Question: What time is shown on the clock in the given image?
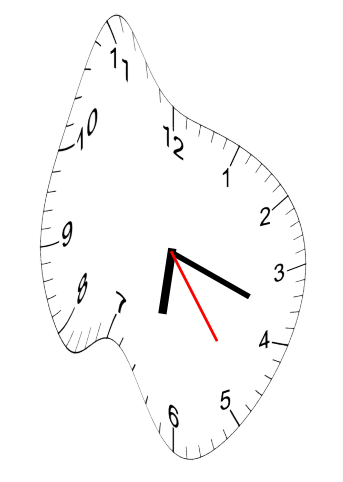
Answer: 06:18:24